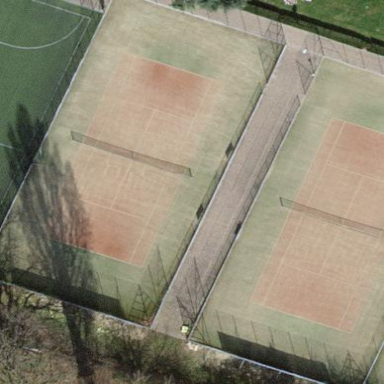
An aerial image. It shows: Tennis court in leisure pitch.